Field crop: maize
Growth stage: 2
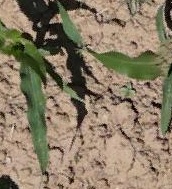
Species: maize